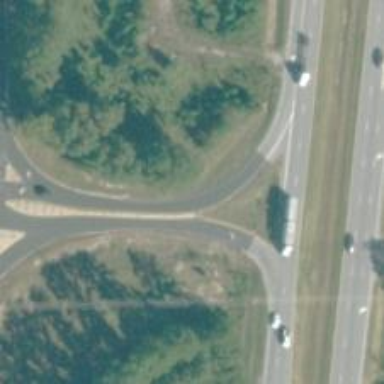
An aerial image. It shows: Trunk link highway.